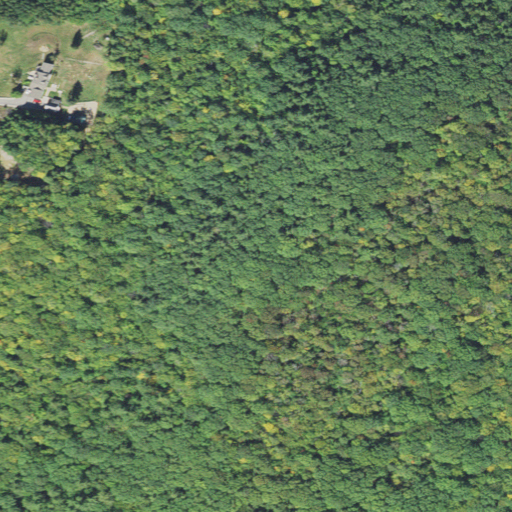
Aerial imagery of mountain in New Hampshire named Mount Tim containing deciduous forest, mixed forest, evergreen forest, and low intensity development